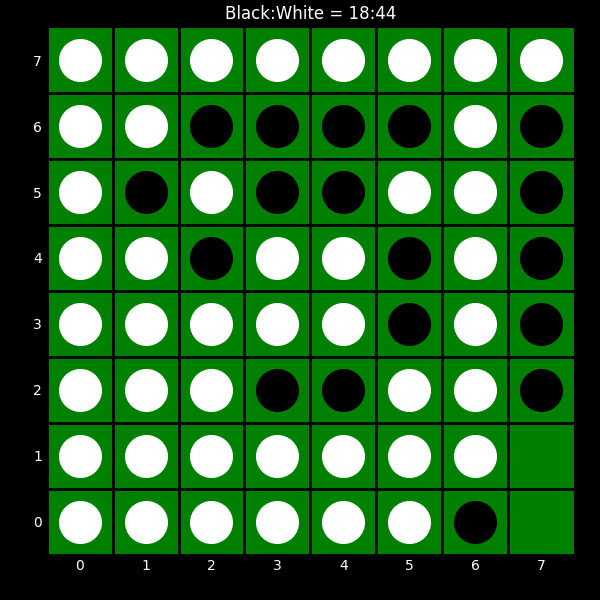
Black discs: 18
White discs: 44